The plot is a Morlet-wavelet scalogram of a rotor-rig vibration measurement. Classify the rotor condition as one of: normal, misalignment, unbalance, looseness.
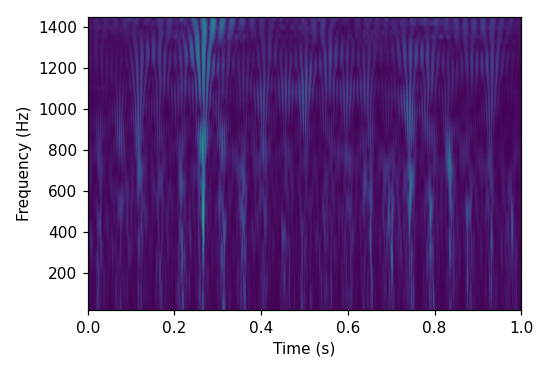
Answer: looseness